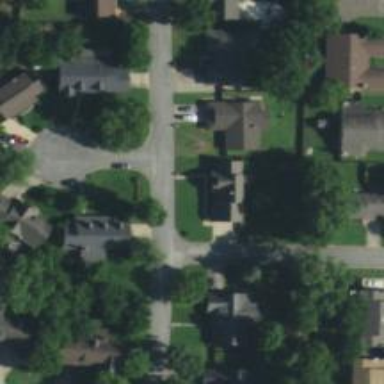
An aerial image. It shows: Residential road.